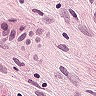
Metastatic tissue present: yes